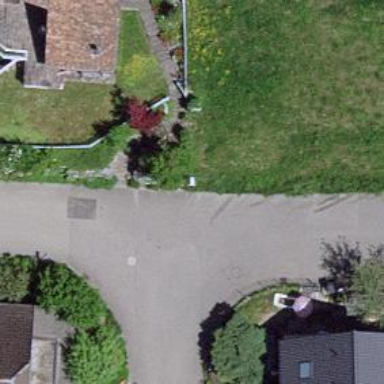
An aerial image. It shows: Asphalt road in residential area.